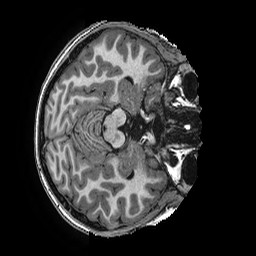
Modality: T1w
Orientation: axial
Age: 11
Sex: female
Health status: ill
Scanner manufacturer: ge
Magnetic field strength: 3 T
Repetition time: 0.0077 s
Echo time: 0.003436 s